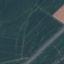
Label: Highway